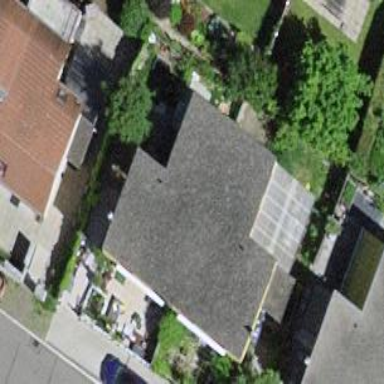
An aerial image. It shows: Semidetached house with flat roof.